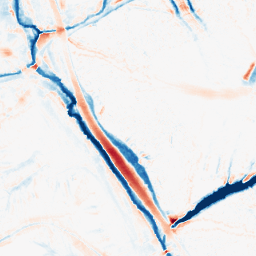
Category: morphological
Decomposition family: morphological
Decomposition parameters: operation: average
size: 10
Upsampling method: bilinear
Upsampling parameters: scale: 8
Upsampling scale: 8